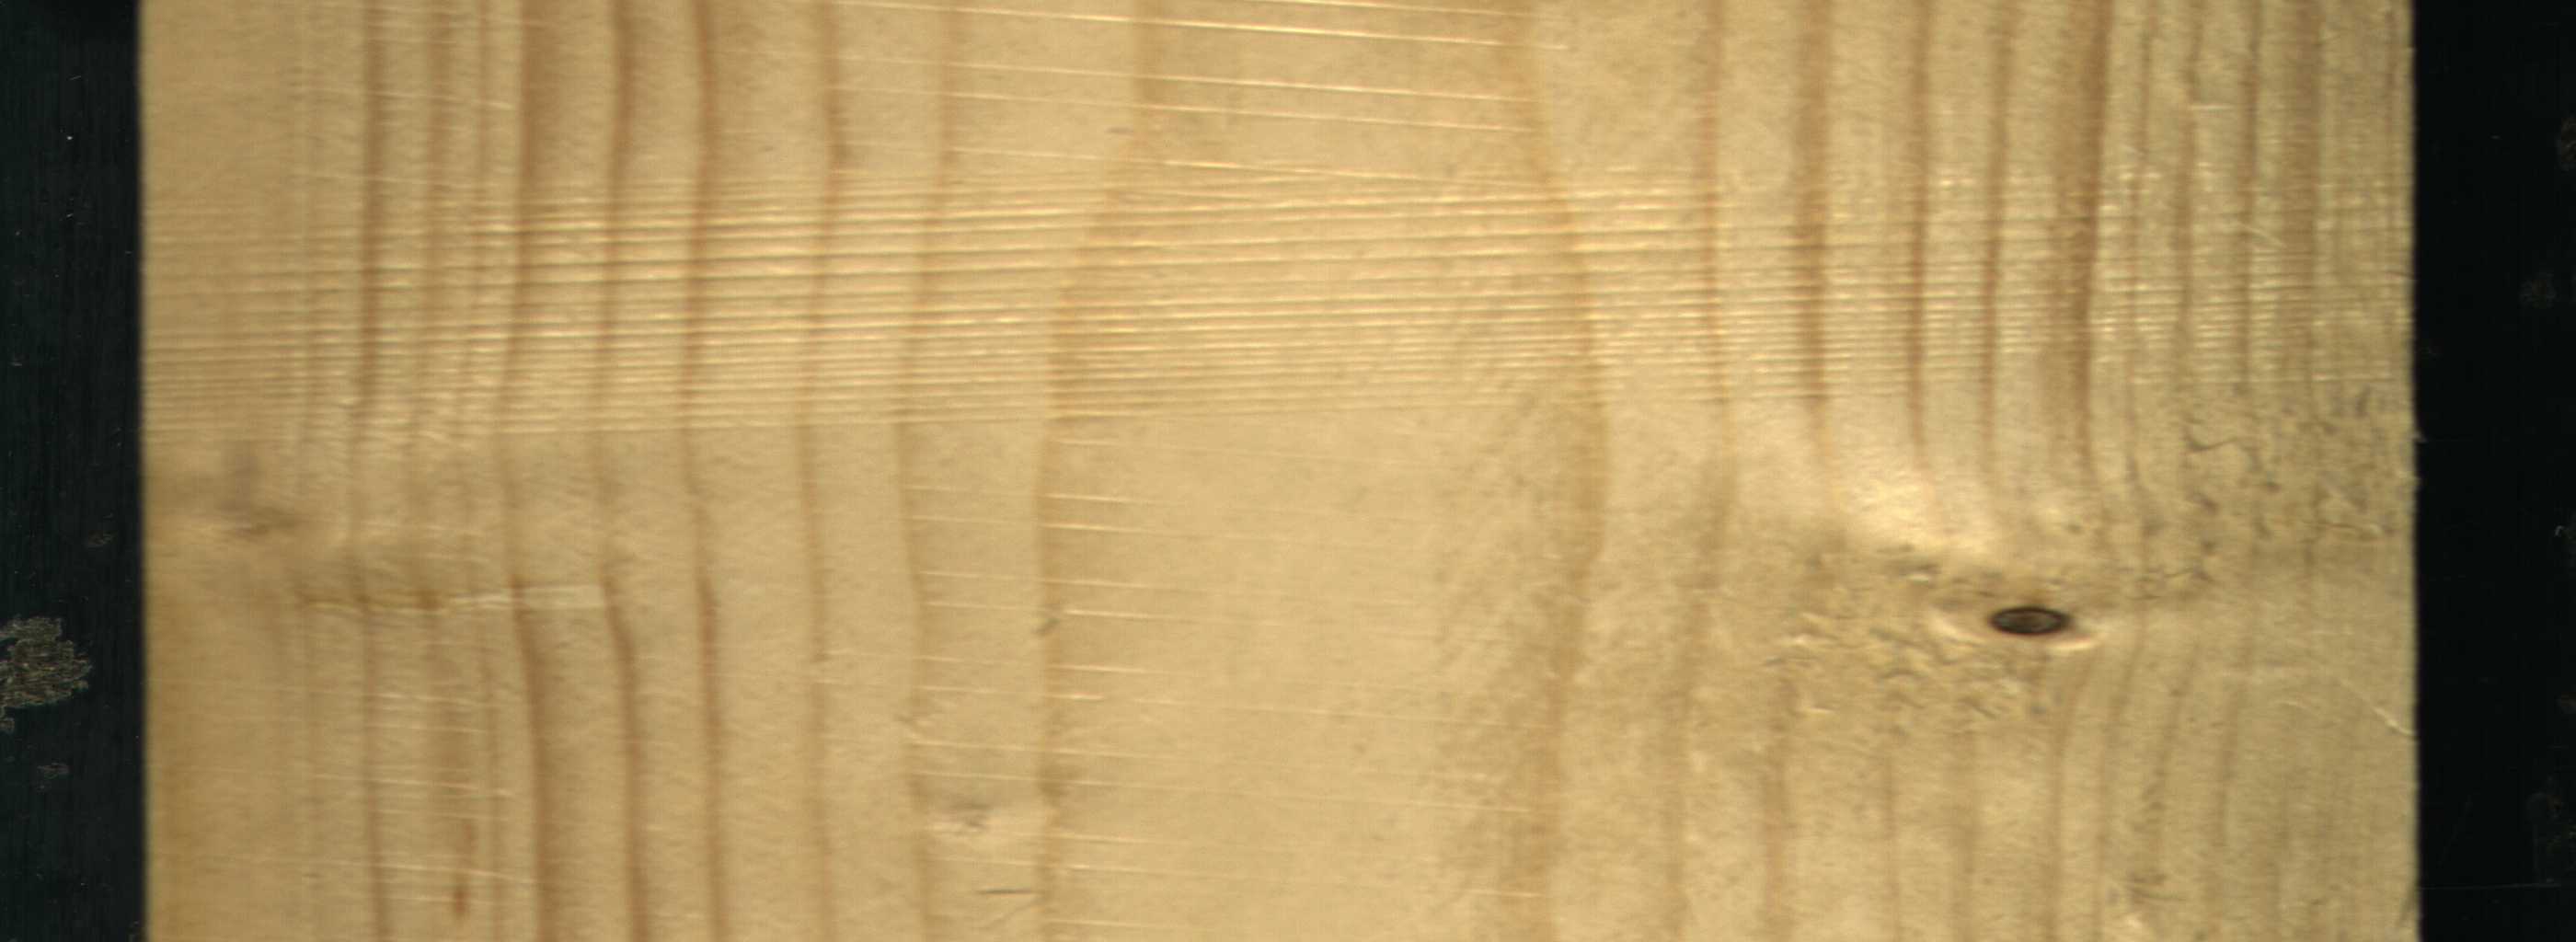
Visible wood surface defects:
Dead_Knot